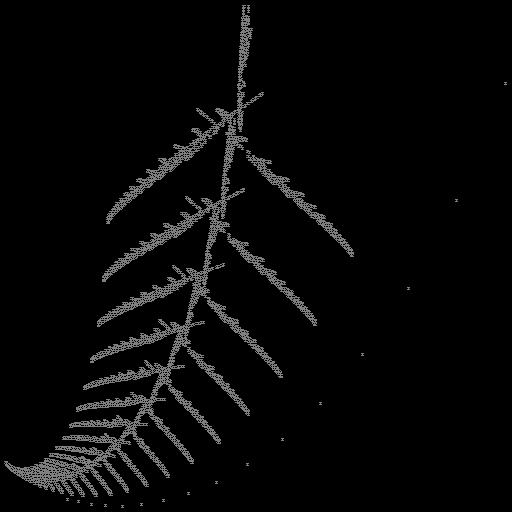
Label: deerfern